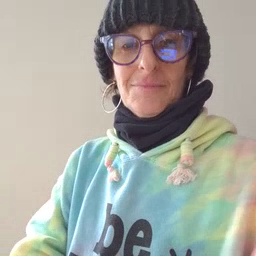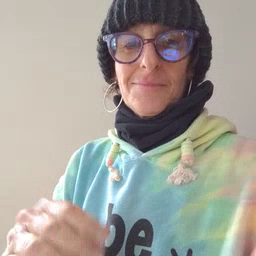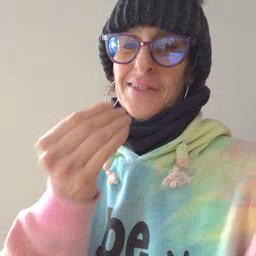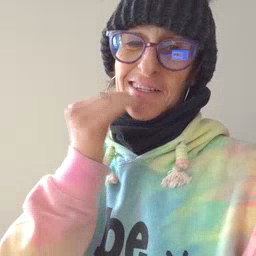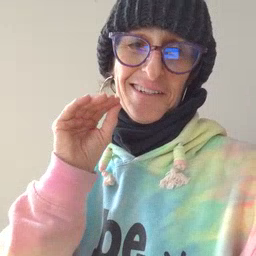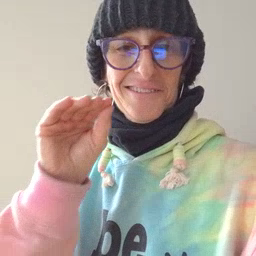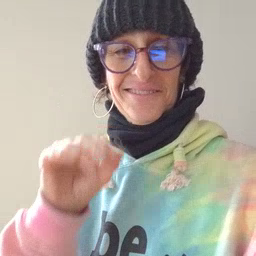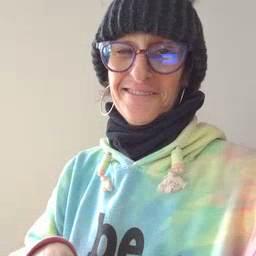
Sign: kiss